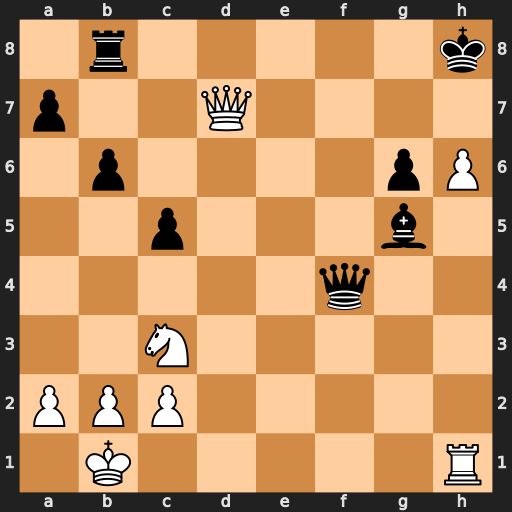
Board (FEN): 1r5k/p2Q4/1p4pP/2p3b1/5q2/2N5/PPP5/1K5R
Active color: w
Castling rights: -
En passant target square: -
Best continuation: Qg7#